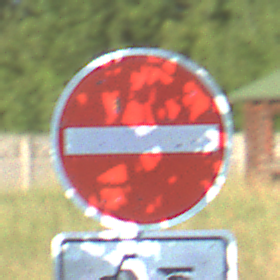
Verkehrszeichen: VerbotDerEinfahrt
Zusatzzeichen unten: EinspurigeFahrzeugeFrei2
Umgebung: Outdoor, Nature
Tageszeit: MorningAfternoon
Wetter: Clear
Licht: Natural
Jahreszeit: NotSpecified
Kontrast: HighContrast